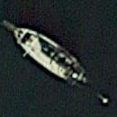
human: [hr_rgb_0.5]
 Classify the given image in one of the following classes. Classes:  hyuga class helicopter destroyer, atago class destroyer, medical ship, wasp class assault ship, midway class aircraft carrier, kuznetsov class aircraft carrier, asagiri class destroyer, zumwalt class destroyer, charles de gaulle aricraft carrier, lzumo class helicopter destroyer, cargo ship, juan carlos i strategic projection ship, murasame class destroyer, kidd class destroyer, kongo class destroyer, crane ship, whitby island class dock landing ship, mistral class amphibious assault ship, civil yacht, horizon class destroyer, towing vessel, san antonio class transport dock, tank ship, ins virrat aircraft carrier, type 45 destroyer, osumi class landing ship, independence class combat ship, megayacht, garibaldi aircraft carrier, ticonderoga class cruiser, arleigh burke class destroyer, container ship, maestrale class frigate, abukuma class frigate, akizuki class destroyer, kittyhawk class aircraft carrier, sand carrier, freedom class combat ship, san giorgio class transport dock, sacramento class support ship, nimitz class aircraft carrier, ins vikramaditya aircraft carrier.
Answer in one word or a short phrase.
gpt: Civil yacht